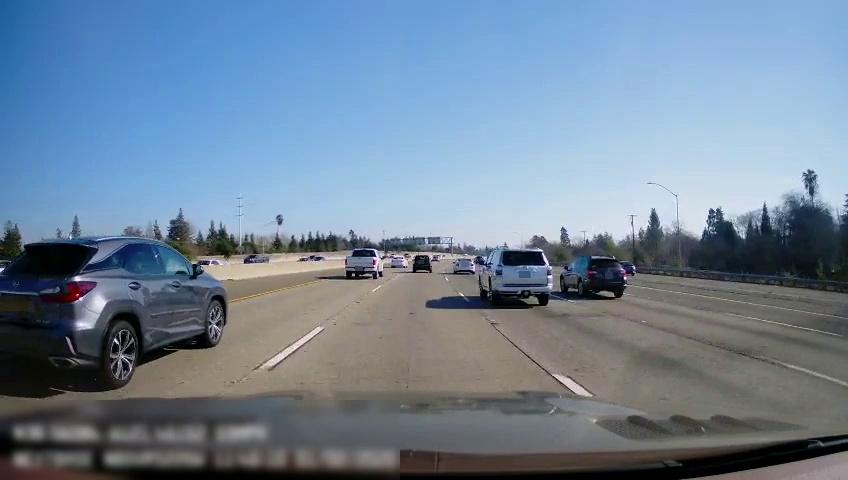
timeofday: Day
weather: Sunny
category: Vehicles | SUV
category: Vehicles | Car
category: Vehicles | Truck
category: Drivable Space
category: Vehicles | Car
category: Vehicles | Truck
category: Vehicles | Car
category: Vehicles | SUV
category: Vehicles | SUV
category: Vehicles | Car
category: Vehicles | SUV
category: Vehicles | SUV
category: Lanes | Current Lane
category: Lanes | Current Lane
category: Lanes | Alternate Lane
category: Lanes | Alternate Lane
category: Lanes | Alternate Lane
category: Lanes | Alternate Lane
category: Lanes | Alternate Lane
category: Traffic | Signs
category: Traffic | Signs
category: Traffic | Signs
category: Traffic | Signs